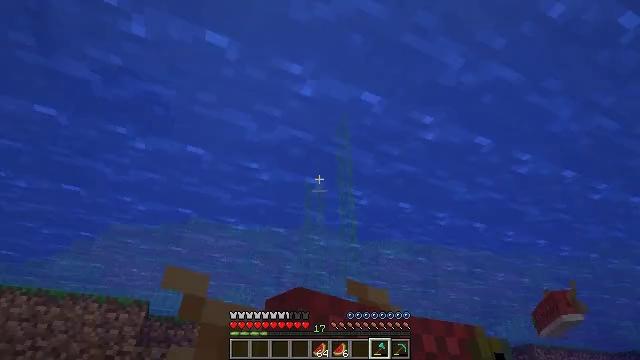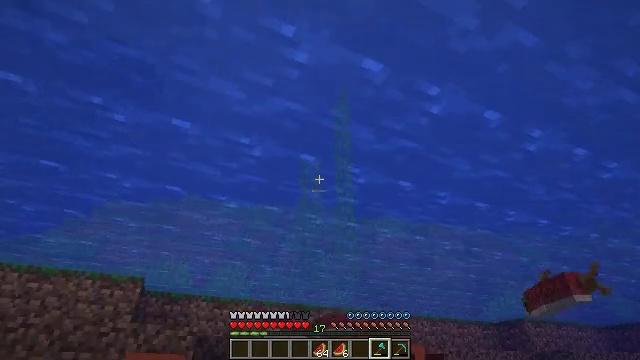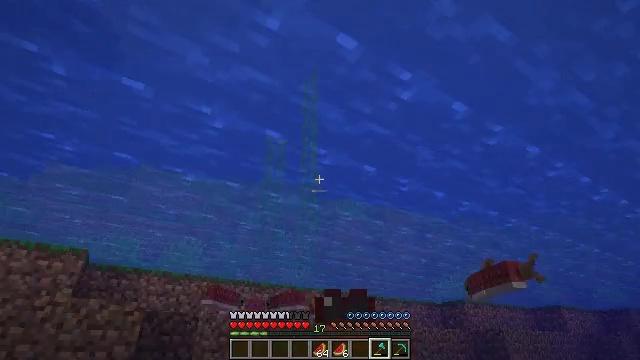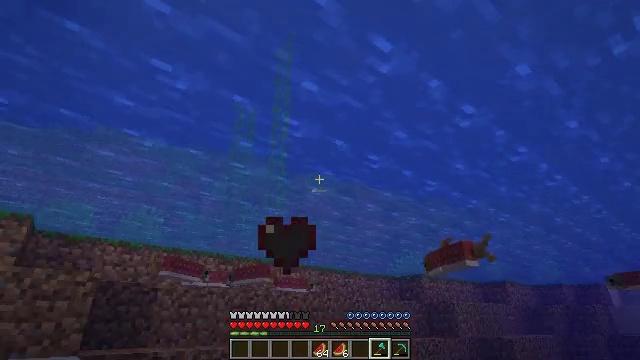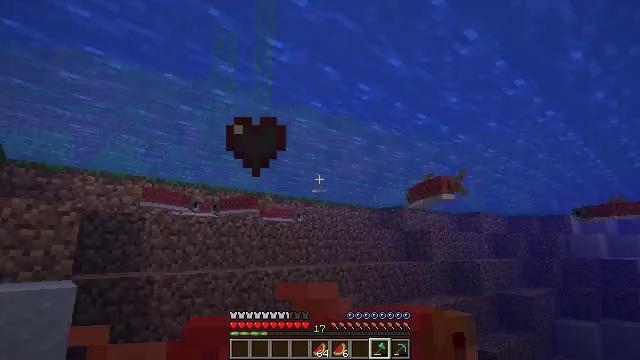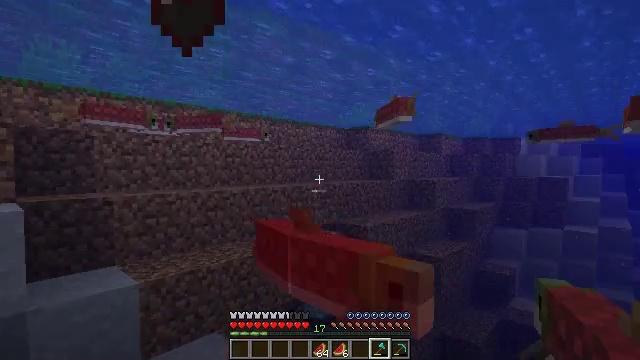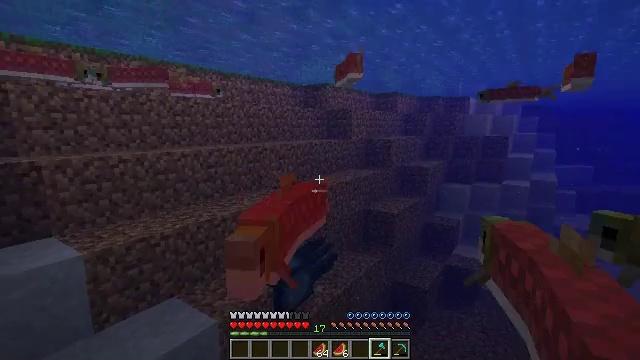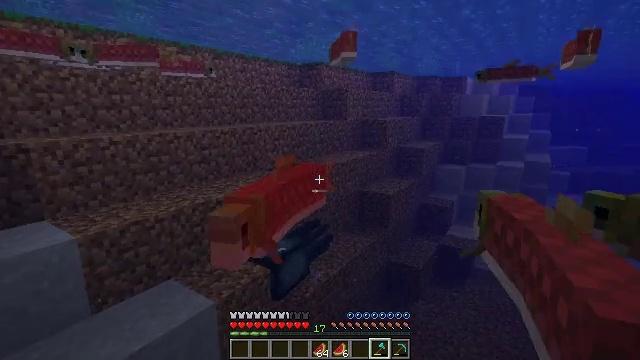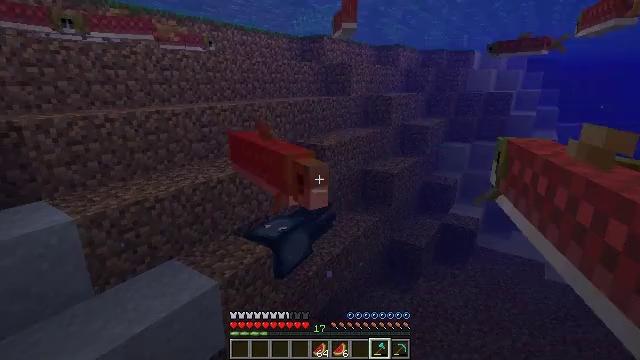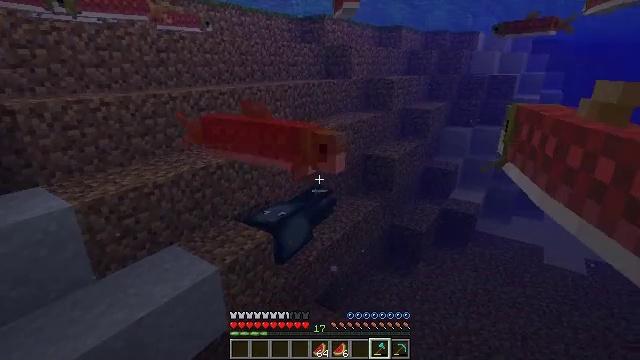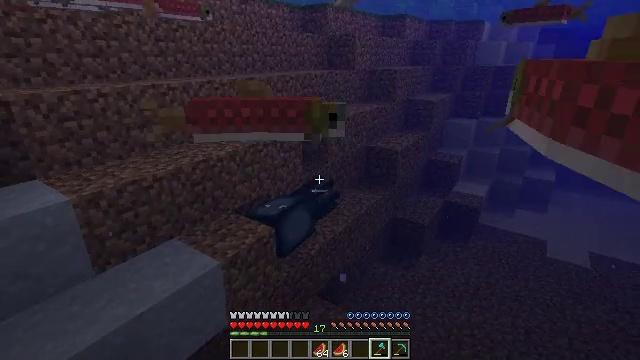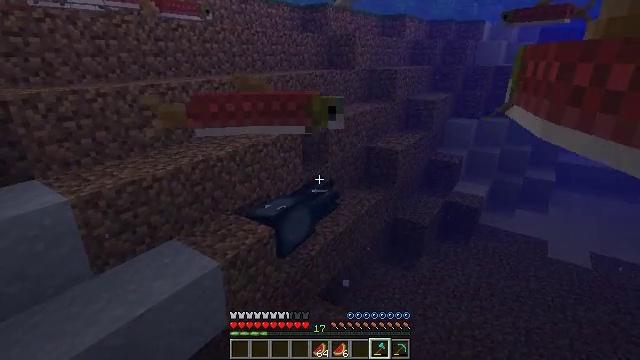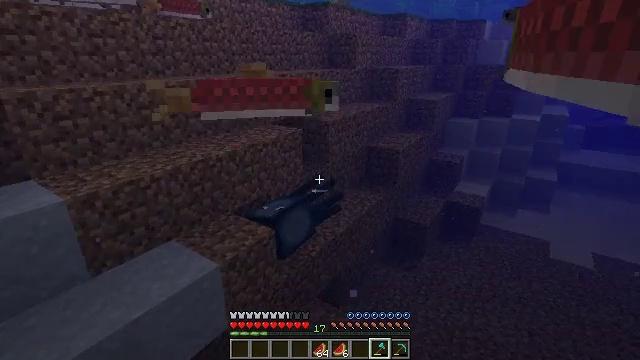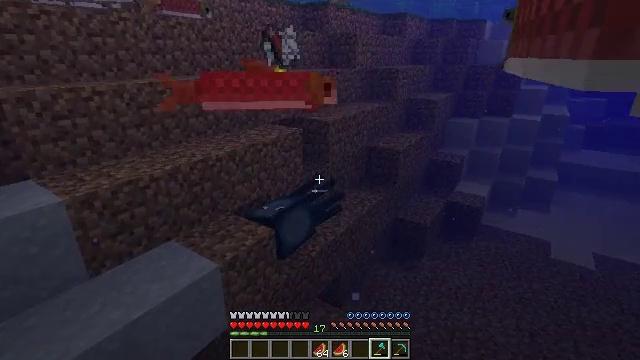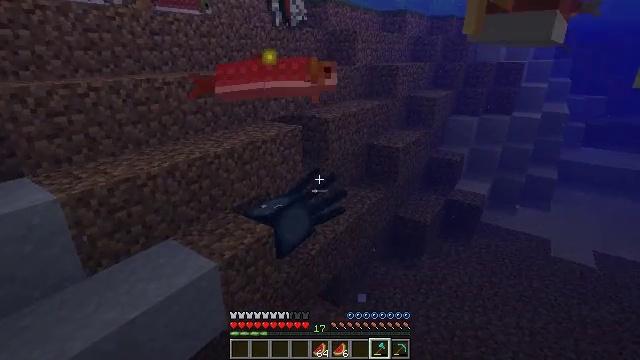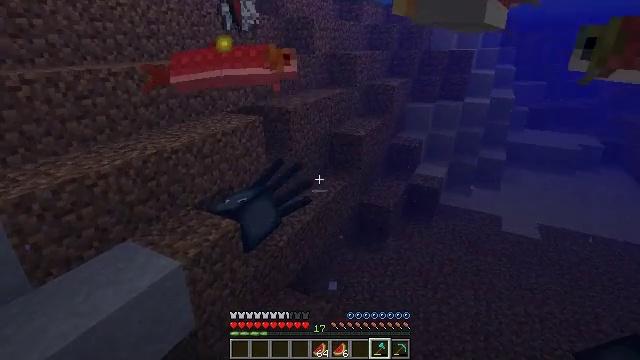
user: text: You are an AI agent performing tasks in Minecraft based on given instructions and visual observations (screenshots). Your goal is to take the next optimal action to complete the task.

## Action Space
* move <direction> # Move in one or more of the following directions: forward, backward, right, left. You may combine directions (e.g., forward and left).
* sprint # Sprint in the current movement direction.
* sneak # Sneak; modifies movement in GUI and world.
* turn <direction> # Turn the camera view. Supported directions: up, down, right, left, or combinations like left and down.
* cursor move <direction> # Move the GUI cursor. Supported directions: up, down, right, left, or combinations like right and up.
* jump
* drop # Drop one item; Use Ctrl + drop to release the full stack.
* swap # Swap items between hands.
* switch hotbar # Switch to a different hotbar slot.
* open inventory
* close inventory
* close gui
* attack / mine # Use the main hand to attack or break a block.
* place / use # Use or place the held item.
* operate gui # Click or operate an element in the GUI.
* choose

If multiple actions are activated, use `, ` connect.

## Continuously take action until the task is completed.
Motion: motion action
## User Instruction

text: Kill the salmon.
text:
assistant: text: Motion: move forward, turn down, attack / mine
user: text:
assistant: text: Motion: move forward, turn right and down, attack / mine
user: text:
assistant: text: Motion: move forward, turn right and down, attack / mine
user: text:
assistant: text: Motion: move forward, turn right and down, attack / mine
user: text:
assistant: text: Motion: move forward, turn right and down, attack / mine
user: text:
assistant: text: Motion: move forward, turn right and down, attack / mine
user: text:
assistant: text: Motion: move forward, turn down
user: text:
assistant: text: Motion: move forward, turn down, attack / mine
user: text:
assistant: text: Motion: turn down, attack / mine
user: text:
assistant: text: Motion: turn down, attack / mine
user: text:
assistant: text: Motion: attack / mine
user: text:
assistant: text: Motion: no_op
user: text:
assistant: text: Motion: no_op
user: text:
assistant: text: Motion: no_op
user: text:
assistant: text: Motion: move forward, turn right and down, attack / mine
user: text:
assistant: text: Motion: move forward, turn right and down, attack / mine
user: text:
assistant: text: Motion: move forward, turn right and up, attack / mine
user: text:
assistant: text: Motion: move forward, turn right and up, attack / mine
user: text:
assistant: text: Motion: move forward, turn right and up
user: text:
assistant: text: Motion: move forward, turn up
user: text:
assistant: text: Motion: move forward, turn left and up
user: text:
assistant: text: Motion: move forward, turn left and up
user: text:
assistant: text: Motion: move forward, turn left, attack / mine
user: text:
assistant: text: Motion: move forward, attack / mine
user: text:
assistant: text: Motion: move forward, attack / mine
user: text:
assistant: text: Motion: move forward, turn down, attack / mine
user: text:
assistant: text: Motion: move forward, turn right and down, attack / mine
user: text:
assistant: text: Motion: move forward, attack / mine
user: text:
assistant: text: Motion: move forward
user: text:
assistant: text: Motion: move forward, turn up